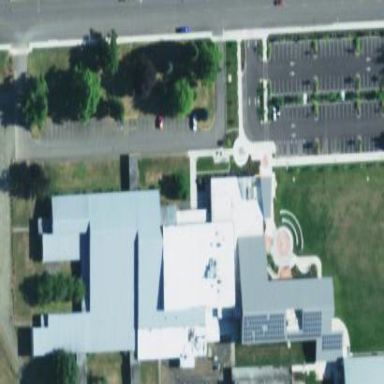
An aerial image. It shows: School building.